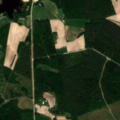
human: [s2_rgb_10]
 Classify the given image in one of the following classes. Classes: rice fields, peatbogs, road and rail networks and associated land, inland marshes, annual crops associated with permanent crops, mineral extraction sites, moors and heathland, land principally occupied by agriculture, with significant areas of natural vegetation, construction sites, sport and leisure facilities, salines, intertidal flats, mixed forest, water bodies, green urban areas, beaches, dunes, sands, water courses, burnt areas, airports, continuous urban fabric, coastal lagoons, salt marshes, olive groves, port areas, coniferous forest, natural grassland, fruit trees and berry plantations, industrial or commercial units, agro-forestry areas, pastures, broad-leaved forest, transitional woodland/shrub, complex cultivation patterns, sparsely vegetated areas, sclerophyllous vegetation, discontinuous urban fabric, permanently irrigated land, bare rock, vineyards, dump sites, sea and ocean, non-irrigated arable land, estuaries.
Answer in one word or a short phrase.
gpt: non-irrigated arable land, land principally occupied by agriculture, with significant areas of natural vegetation, mixed forest